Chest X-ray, AP view. Patient: 37 years old, sex M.
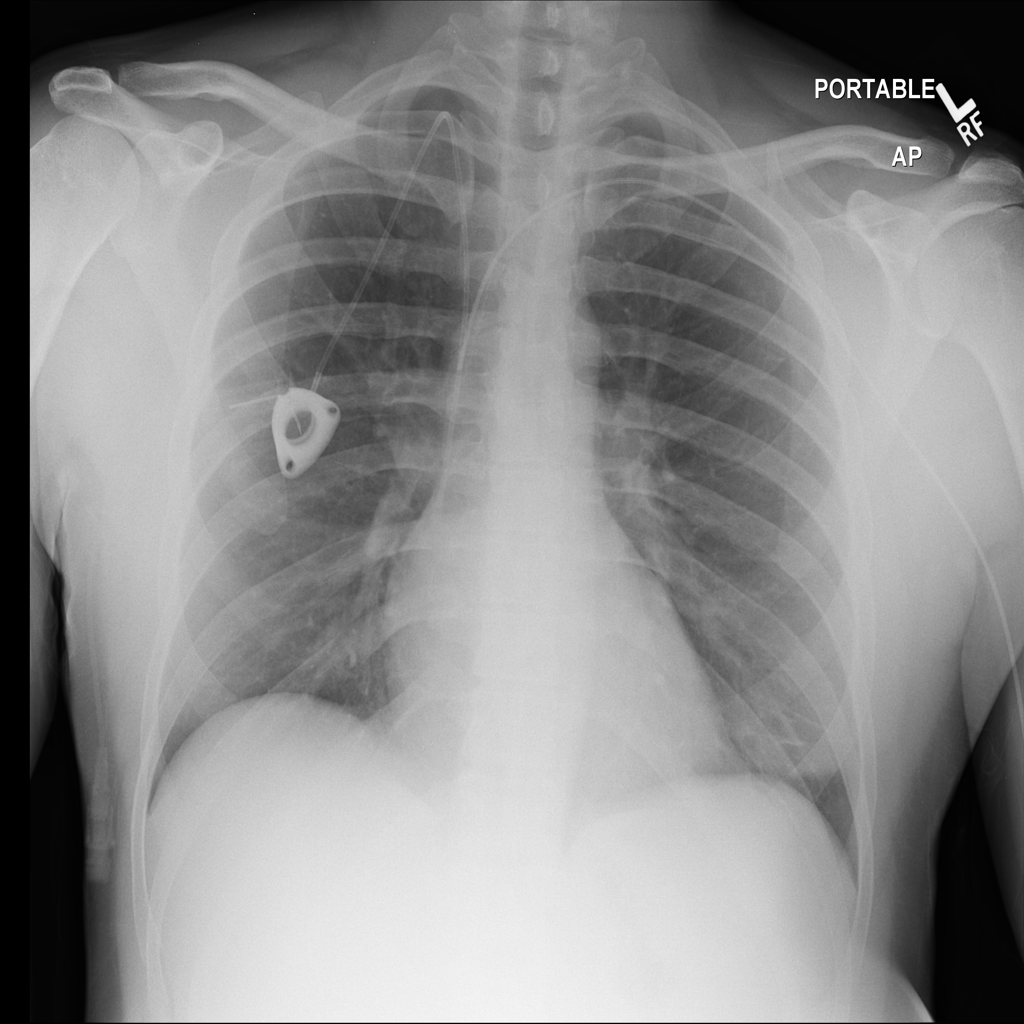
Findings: No Finding